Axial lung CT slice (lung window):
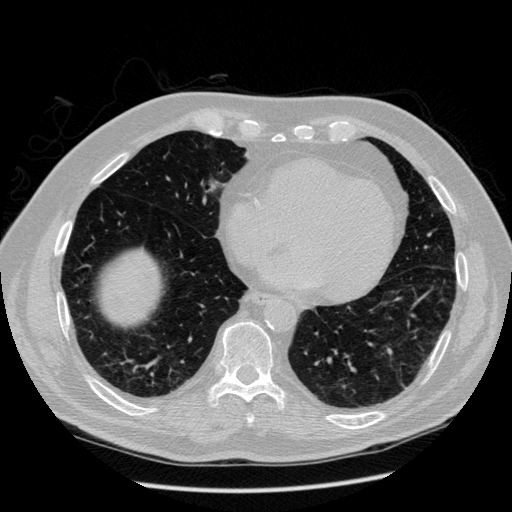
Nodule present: no